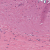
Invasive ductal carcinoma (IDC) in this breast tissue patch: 0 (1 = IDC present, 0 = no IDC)